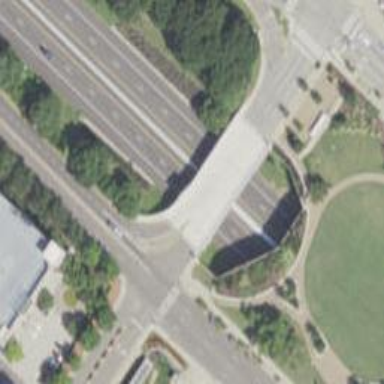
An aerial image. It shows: Secondary road on asphalt bridge.